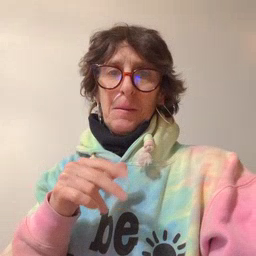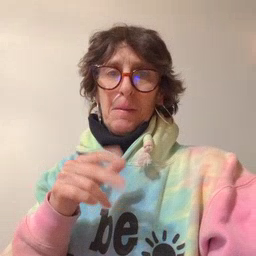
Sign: hen